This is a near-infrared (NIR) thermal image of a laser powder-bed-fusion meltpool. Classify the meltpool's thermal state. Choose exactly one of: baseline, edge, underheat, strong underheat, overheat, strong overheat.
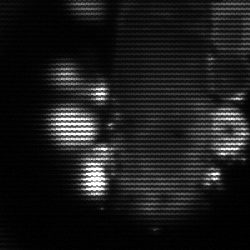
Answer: strong underheat